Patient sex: F
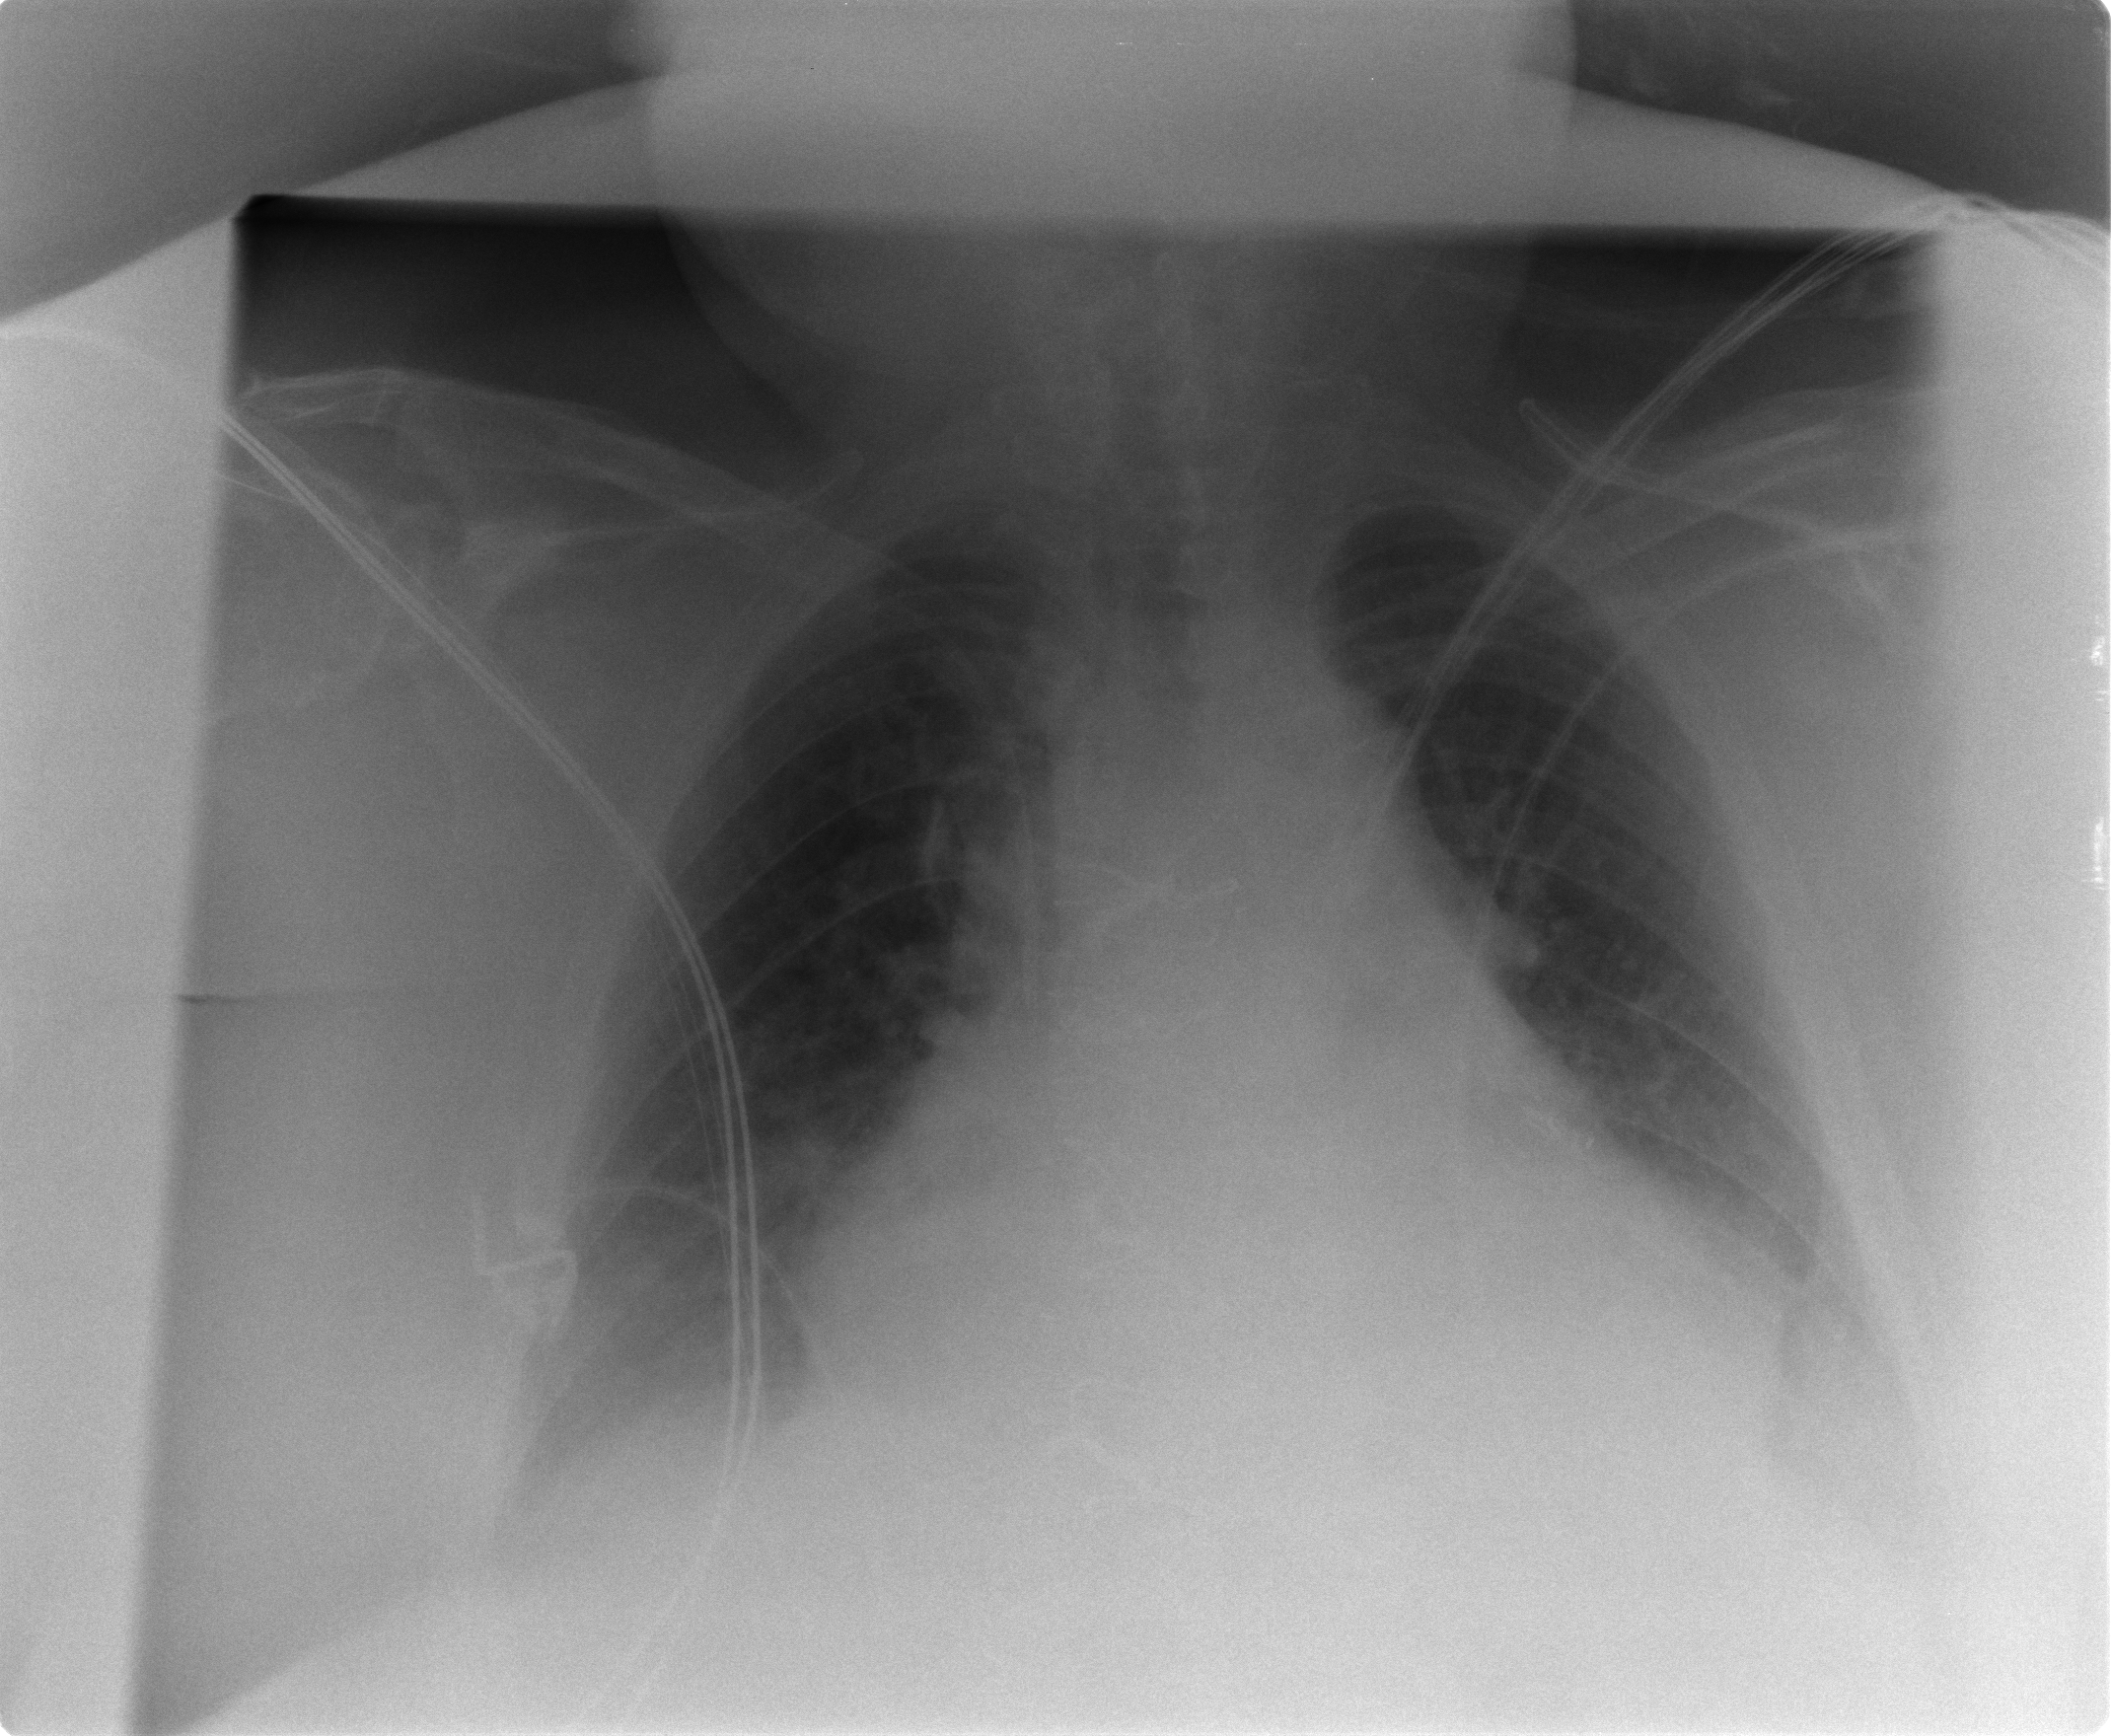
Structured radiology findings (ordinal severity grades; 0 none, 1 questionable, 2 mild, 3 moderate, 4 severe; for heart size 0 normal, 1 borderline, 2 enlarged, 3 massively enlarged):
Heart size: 3
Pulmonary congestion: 2
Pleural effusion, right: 2
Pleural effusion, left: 2
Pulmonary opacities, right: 0
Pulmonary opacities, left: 0
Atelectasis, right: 2
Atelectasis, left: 2